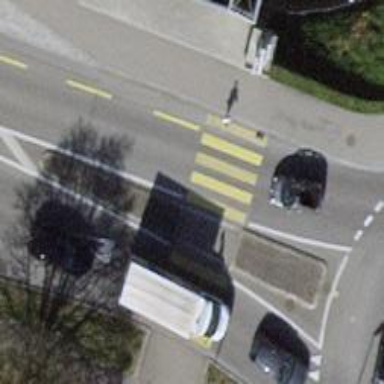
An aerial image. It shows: Uncontrolled zebra crossing on the road.